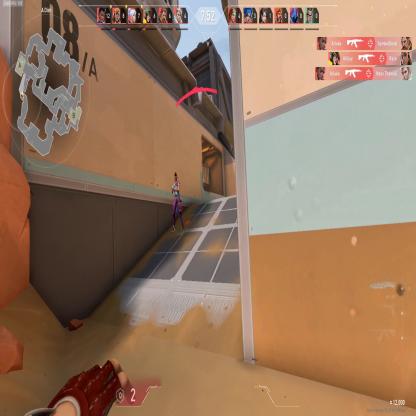
Label: enemy